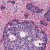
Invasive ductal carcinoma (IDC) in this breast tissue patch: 1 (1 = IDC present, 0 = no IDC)